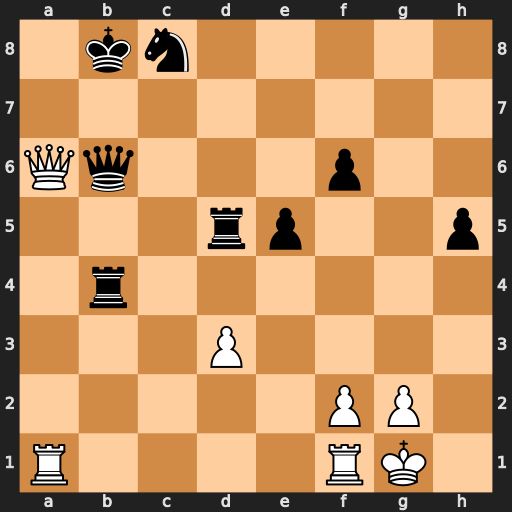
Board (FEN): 1kn5/8/Qq3p2/3rp2p/1r6/3P4/5PP1/R4RK1
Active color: w
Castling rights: -
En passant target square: -
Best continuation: Qa8+ Kc7 Qxd5